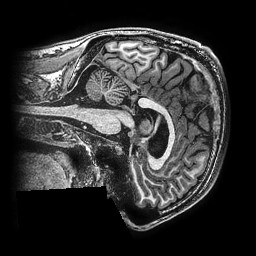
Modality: T1w
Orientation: sagittal
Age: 22
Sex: male
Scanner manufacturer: ge
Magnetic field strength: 3 T
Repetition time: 0.00766 s
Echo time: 0.003476 s